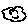
Label: cloud